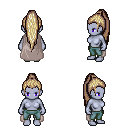
a pixel art fantasy rpg character, female body template, dark elf, purple skin, gray cape, teal pants, white blonde extra-long topknot hairstyle, four views (front, back, left, right), 2x2 character sprite sheet, small pixel art, hard edges, no anti-aliasing